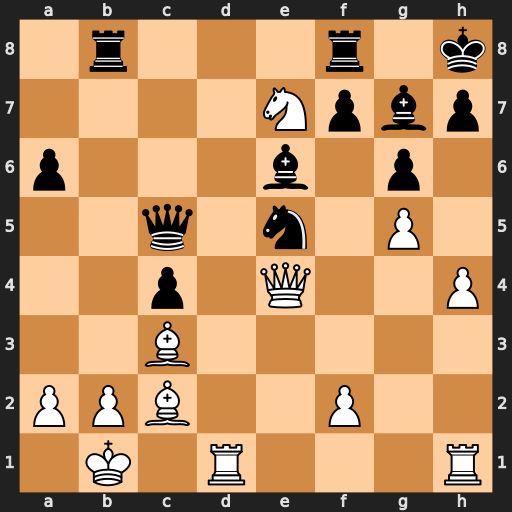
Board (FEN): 1r3r1k/4Npbp/p3b1p1/2q1n1P1/2p1Q2P/2B5/PPB2P2/1K1R3R
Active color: w
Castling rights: -
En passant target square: -
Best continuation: h5 Qxe7 h6